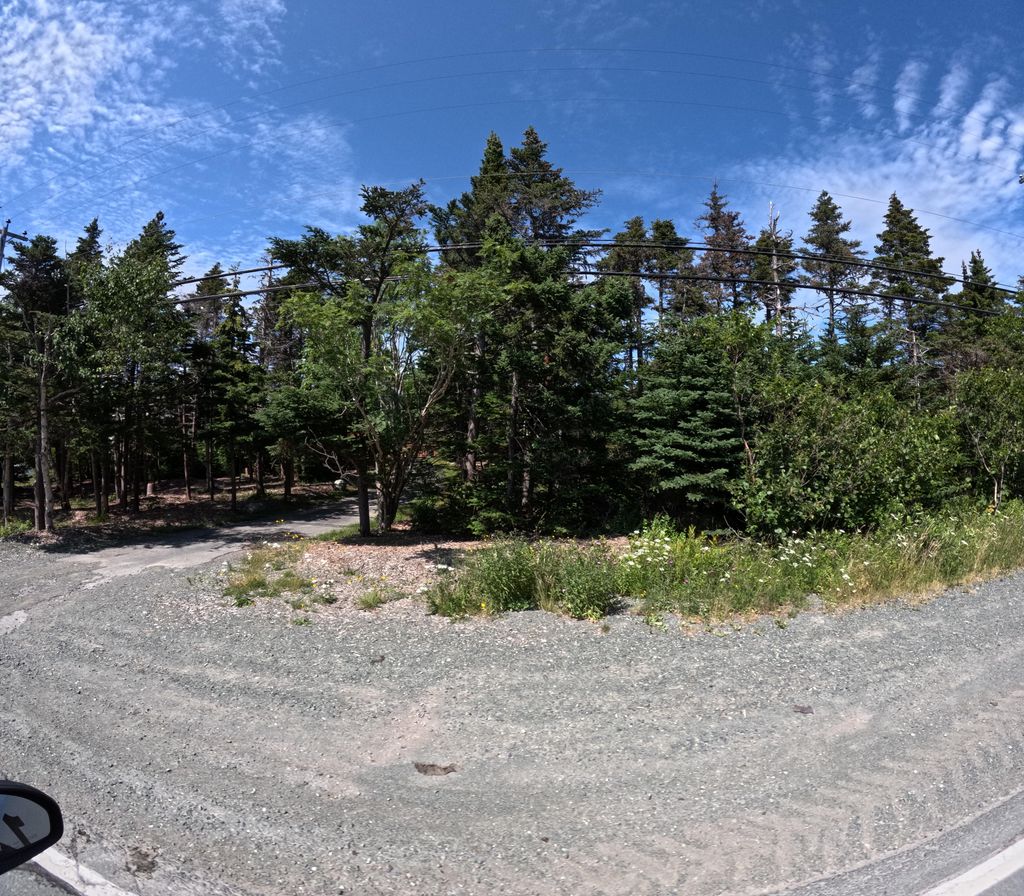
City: st_johns